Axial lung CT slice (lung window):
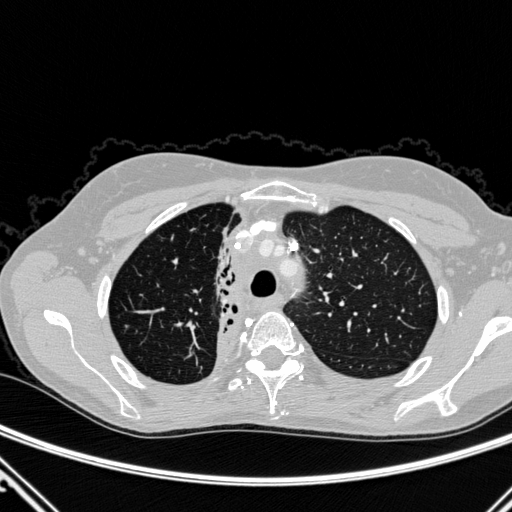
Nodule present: no